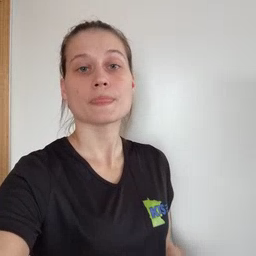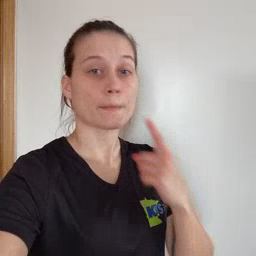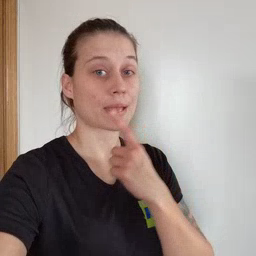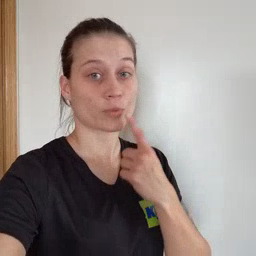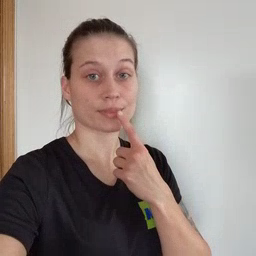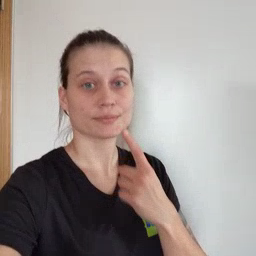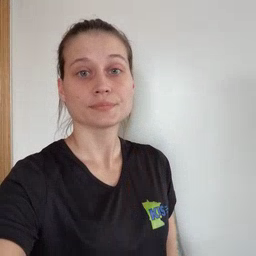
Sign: mouth